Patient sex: M
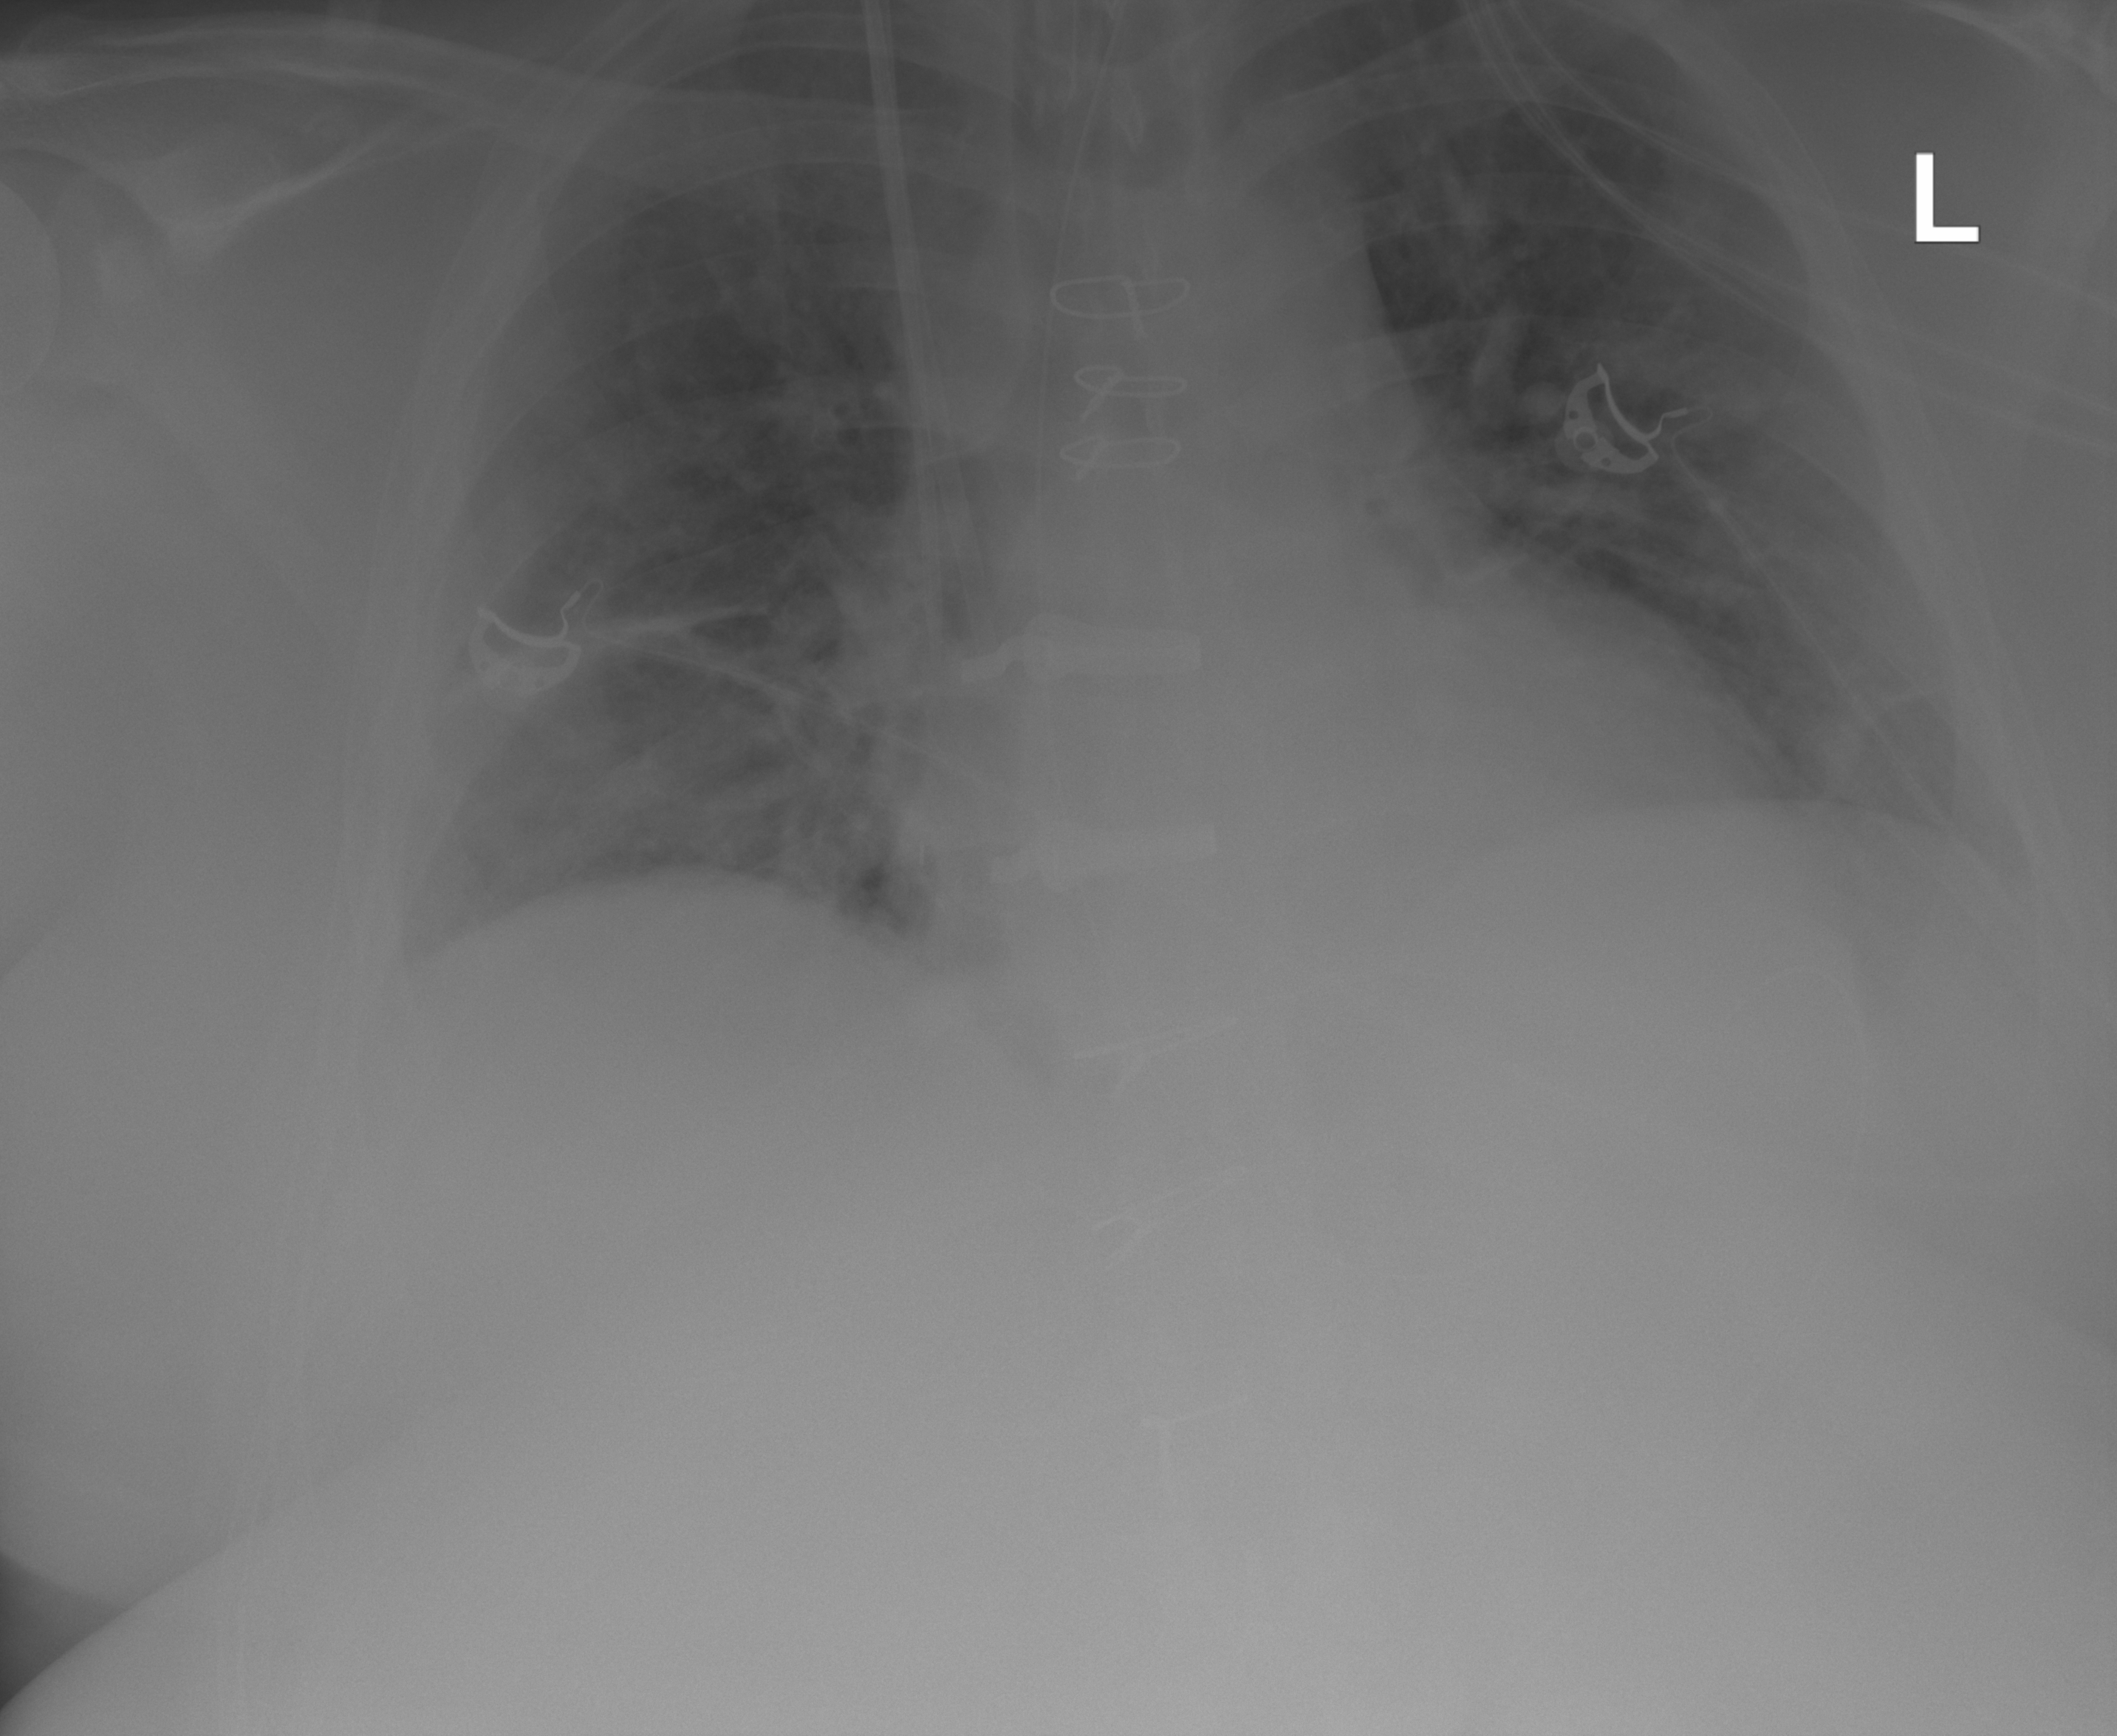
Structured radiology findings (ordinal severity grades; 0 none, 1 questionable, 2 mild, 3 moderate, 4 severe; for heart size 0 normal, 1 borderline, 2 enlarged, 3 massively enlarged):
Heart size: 1
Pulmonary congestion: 0
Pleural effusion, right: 0
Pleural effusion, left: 0
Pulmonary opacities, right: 0
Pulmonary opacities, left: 0
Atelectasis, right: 2
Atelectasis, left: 2